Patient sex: F
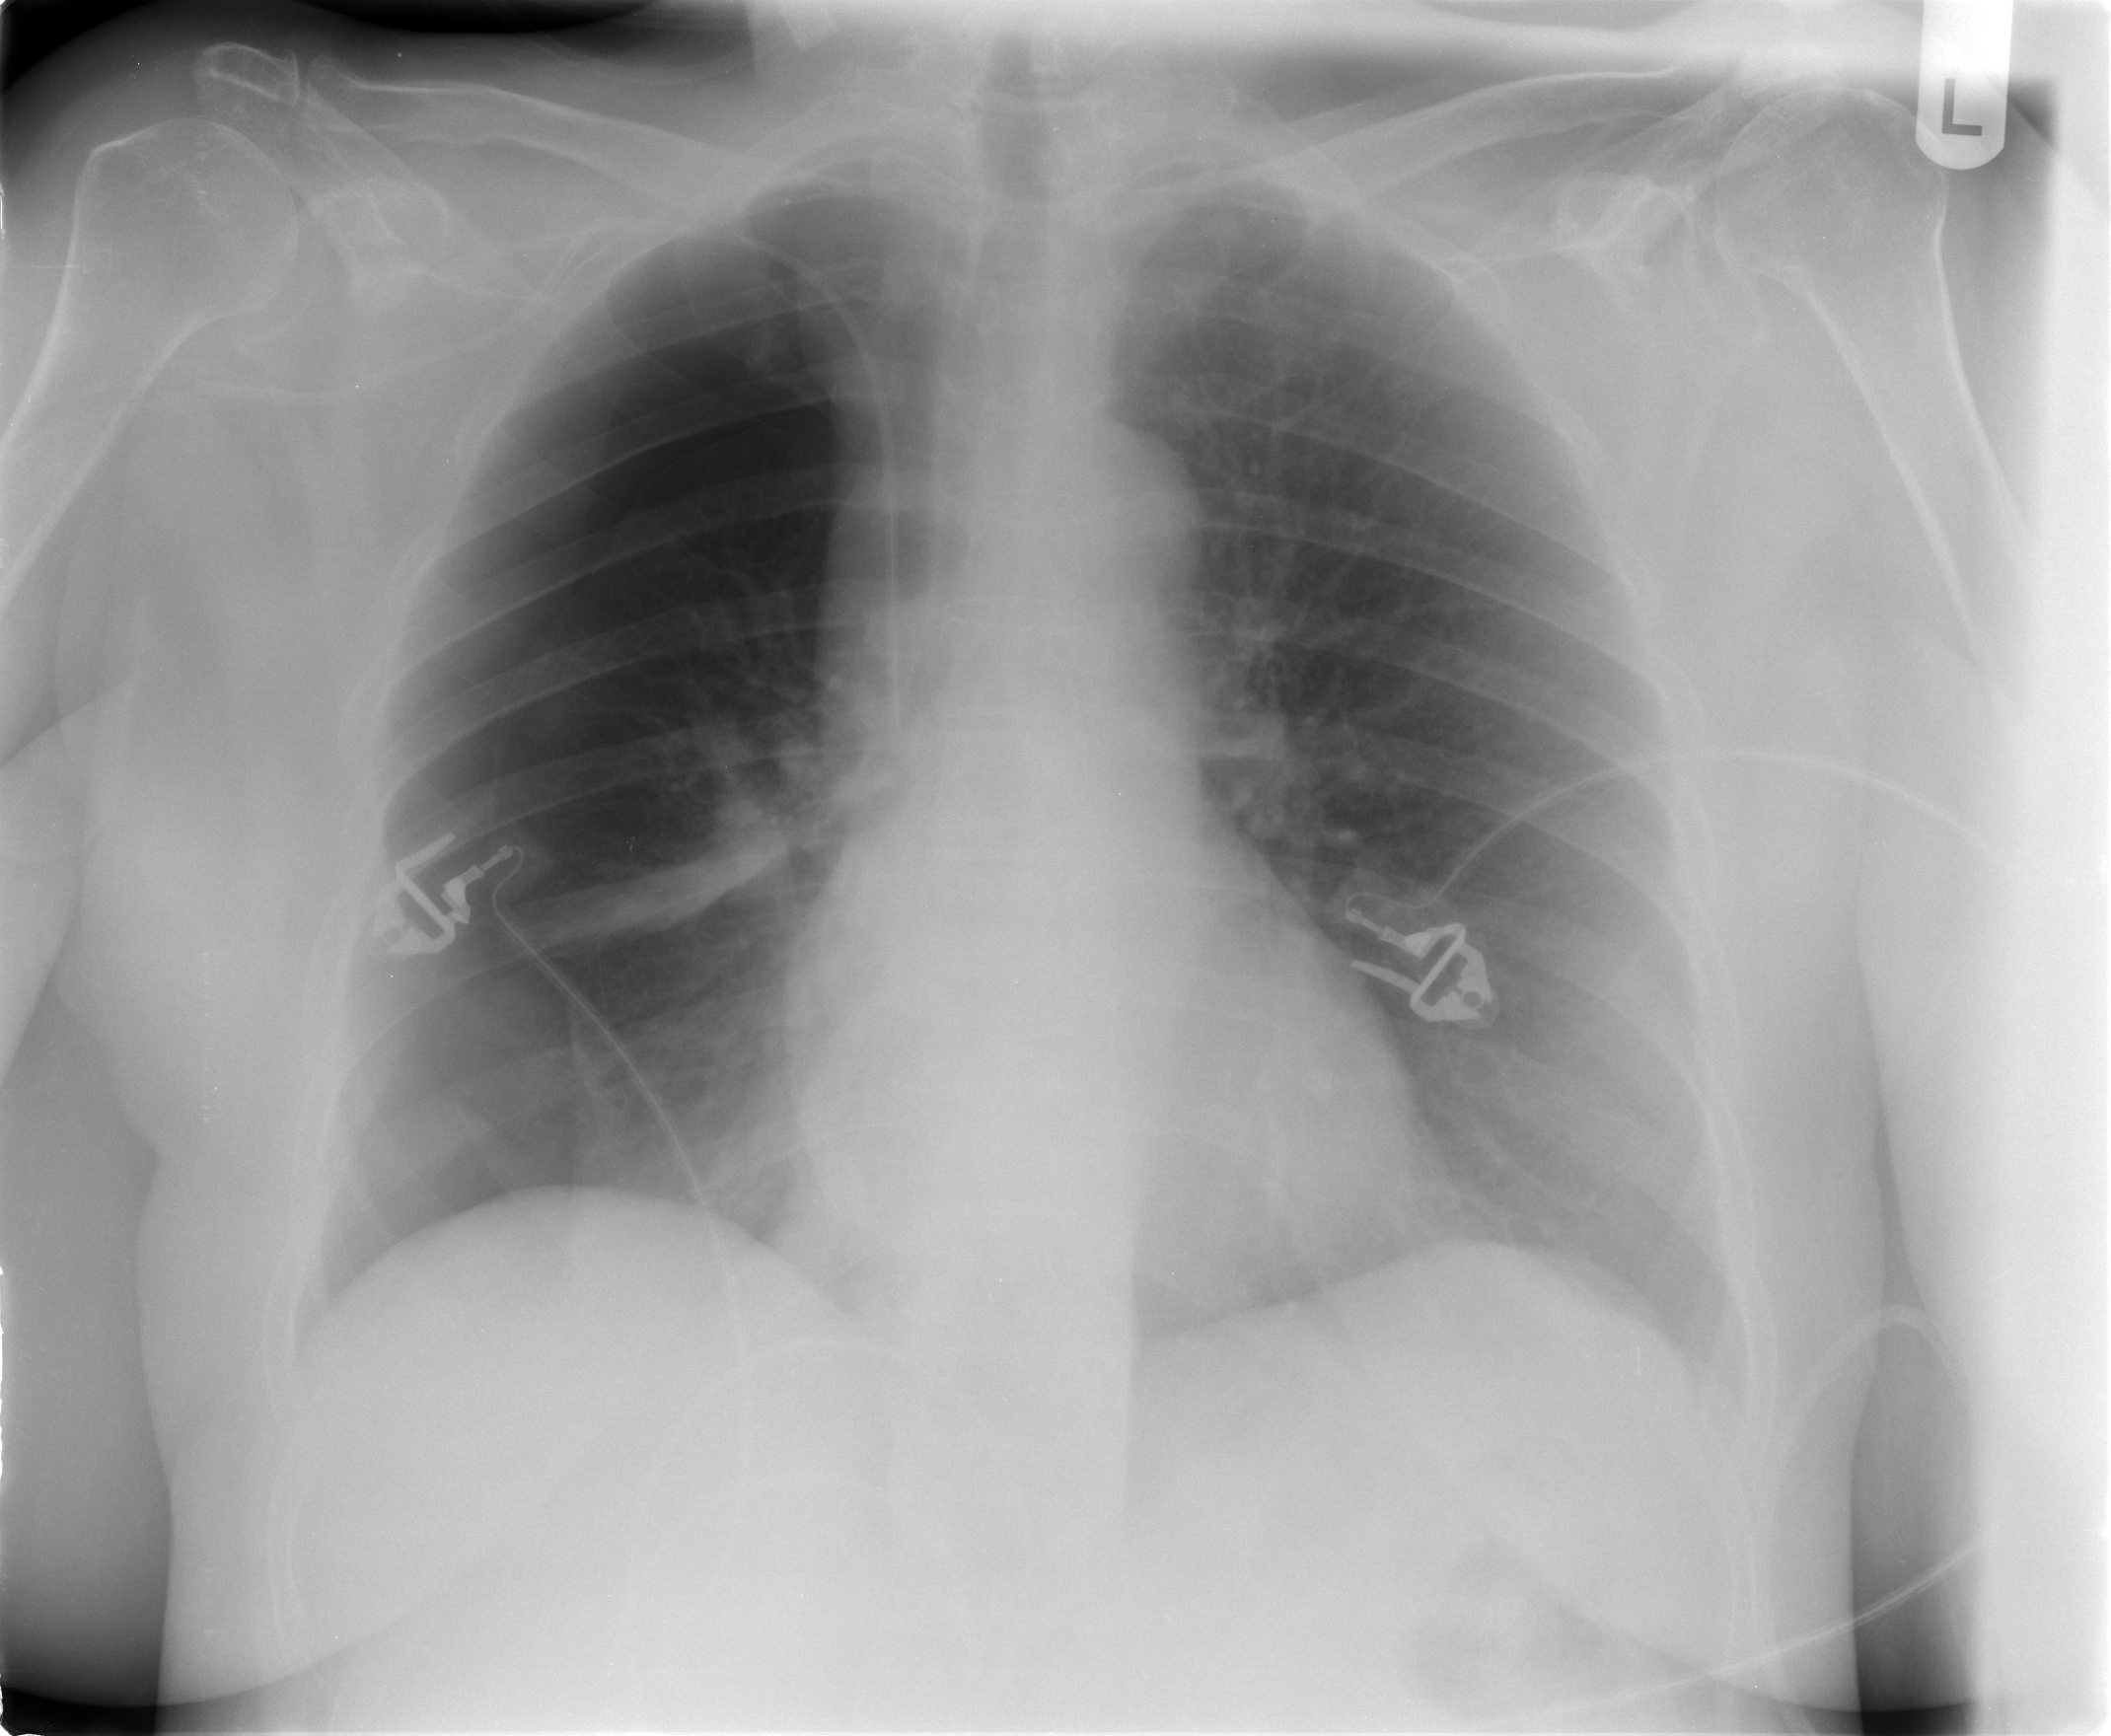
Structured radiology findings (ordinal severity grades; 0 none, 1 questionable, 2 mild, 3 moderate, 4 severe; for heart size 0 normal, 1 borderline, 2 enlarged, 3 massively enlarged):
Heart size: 0
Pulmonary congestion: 0
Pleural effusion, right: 0
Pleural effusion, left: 1
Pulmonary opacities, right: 0
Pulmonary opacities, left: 0
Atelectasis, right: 0
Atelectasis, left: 0